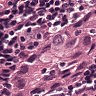
Metastatic tissue present: yes